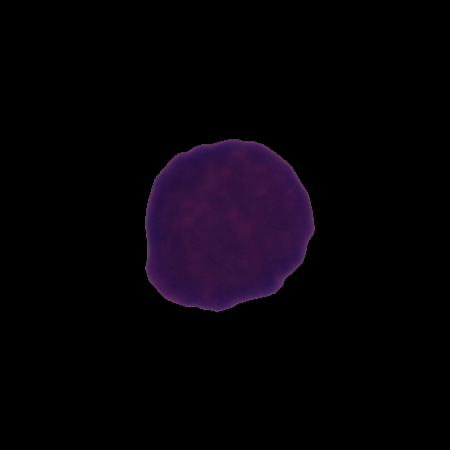
Label: cancer